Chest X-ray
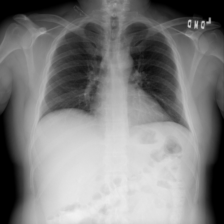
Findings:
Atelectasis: negative
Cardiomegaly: negative
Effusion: negative
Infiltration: negative
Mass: negative
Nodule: negative
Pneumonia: positive
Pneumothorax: negative
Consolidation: negative
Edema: negative
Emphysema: negative
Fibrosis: negative
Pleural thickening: negative
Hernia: negative